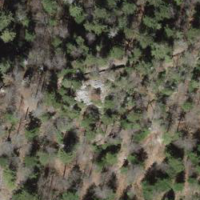
EUNIS habitat code: 41
Species observed at this site:
Cardamine heptaphylla